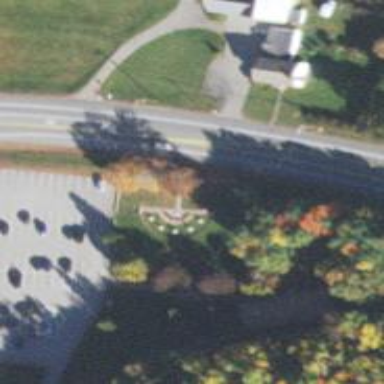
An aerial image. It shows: Memorial site with historic significance.